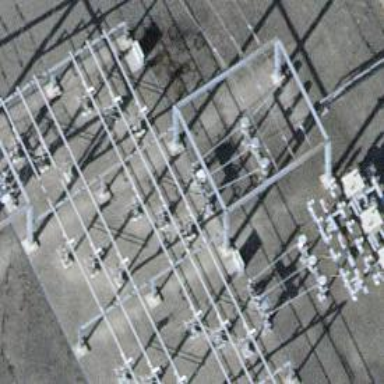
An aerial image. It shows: Bay where power lines run through.